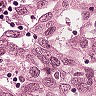
Metastatic tissue present: yes